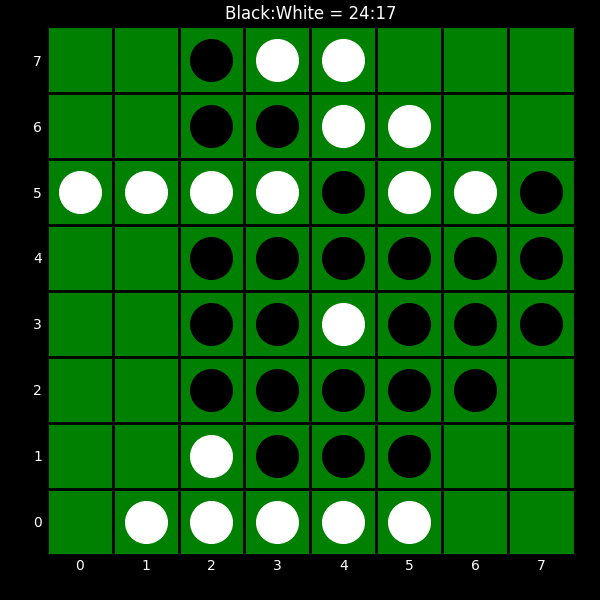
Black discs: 24
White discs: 17